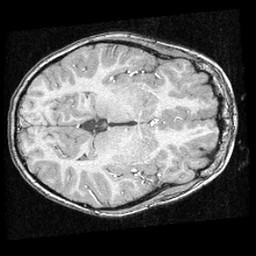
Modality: T1w
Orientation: axial
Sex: male
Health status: ill
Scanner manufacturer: ge
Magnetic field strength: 1.5 T
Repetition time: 21 s
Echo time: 0.008 s